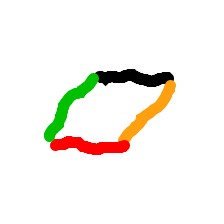
Shape: parallelogram